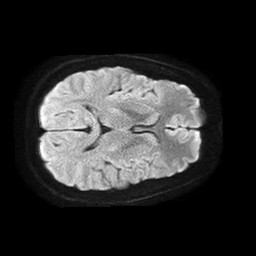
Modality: TRACE
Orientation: axial
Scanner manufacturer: philips
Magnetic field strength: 1.5 T
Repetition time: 4.6 s
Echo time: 0.08517 s